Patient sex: M
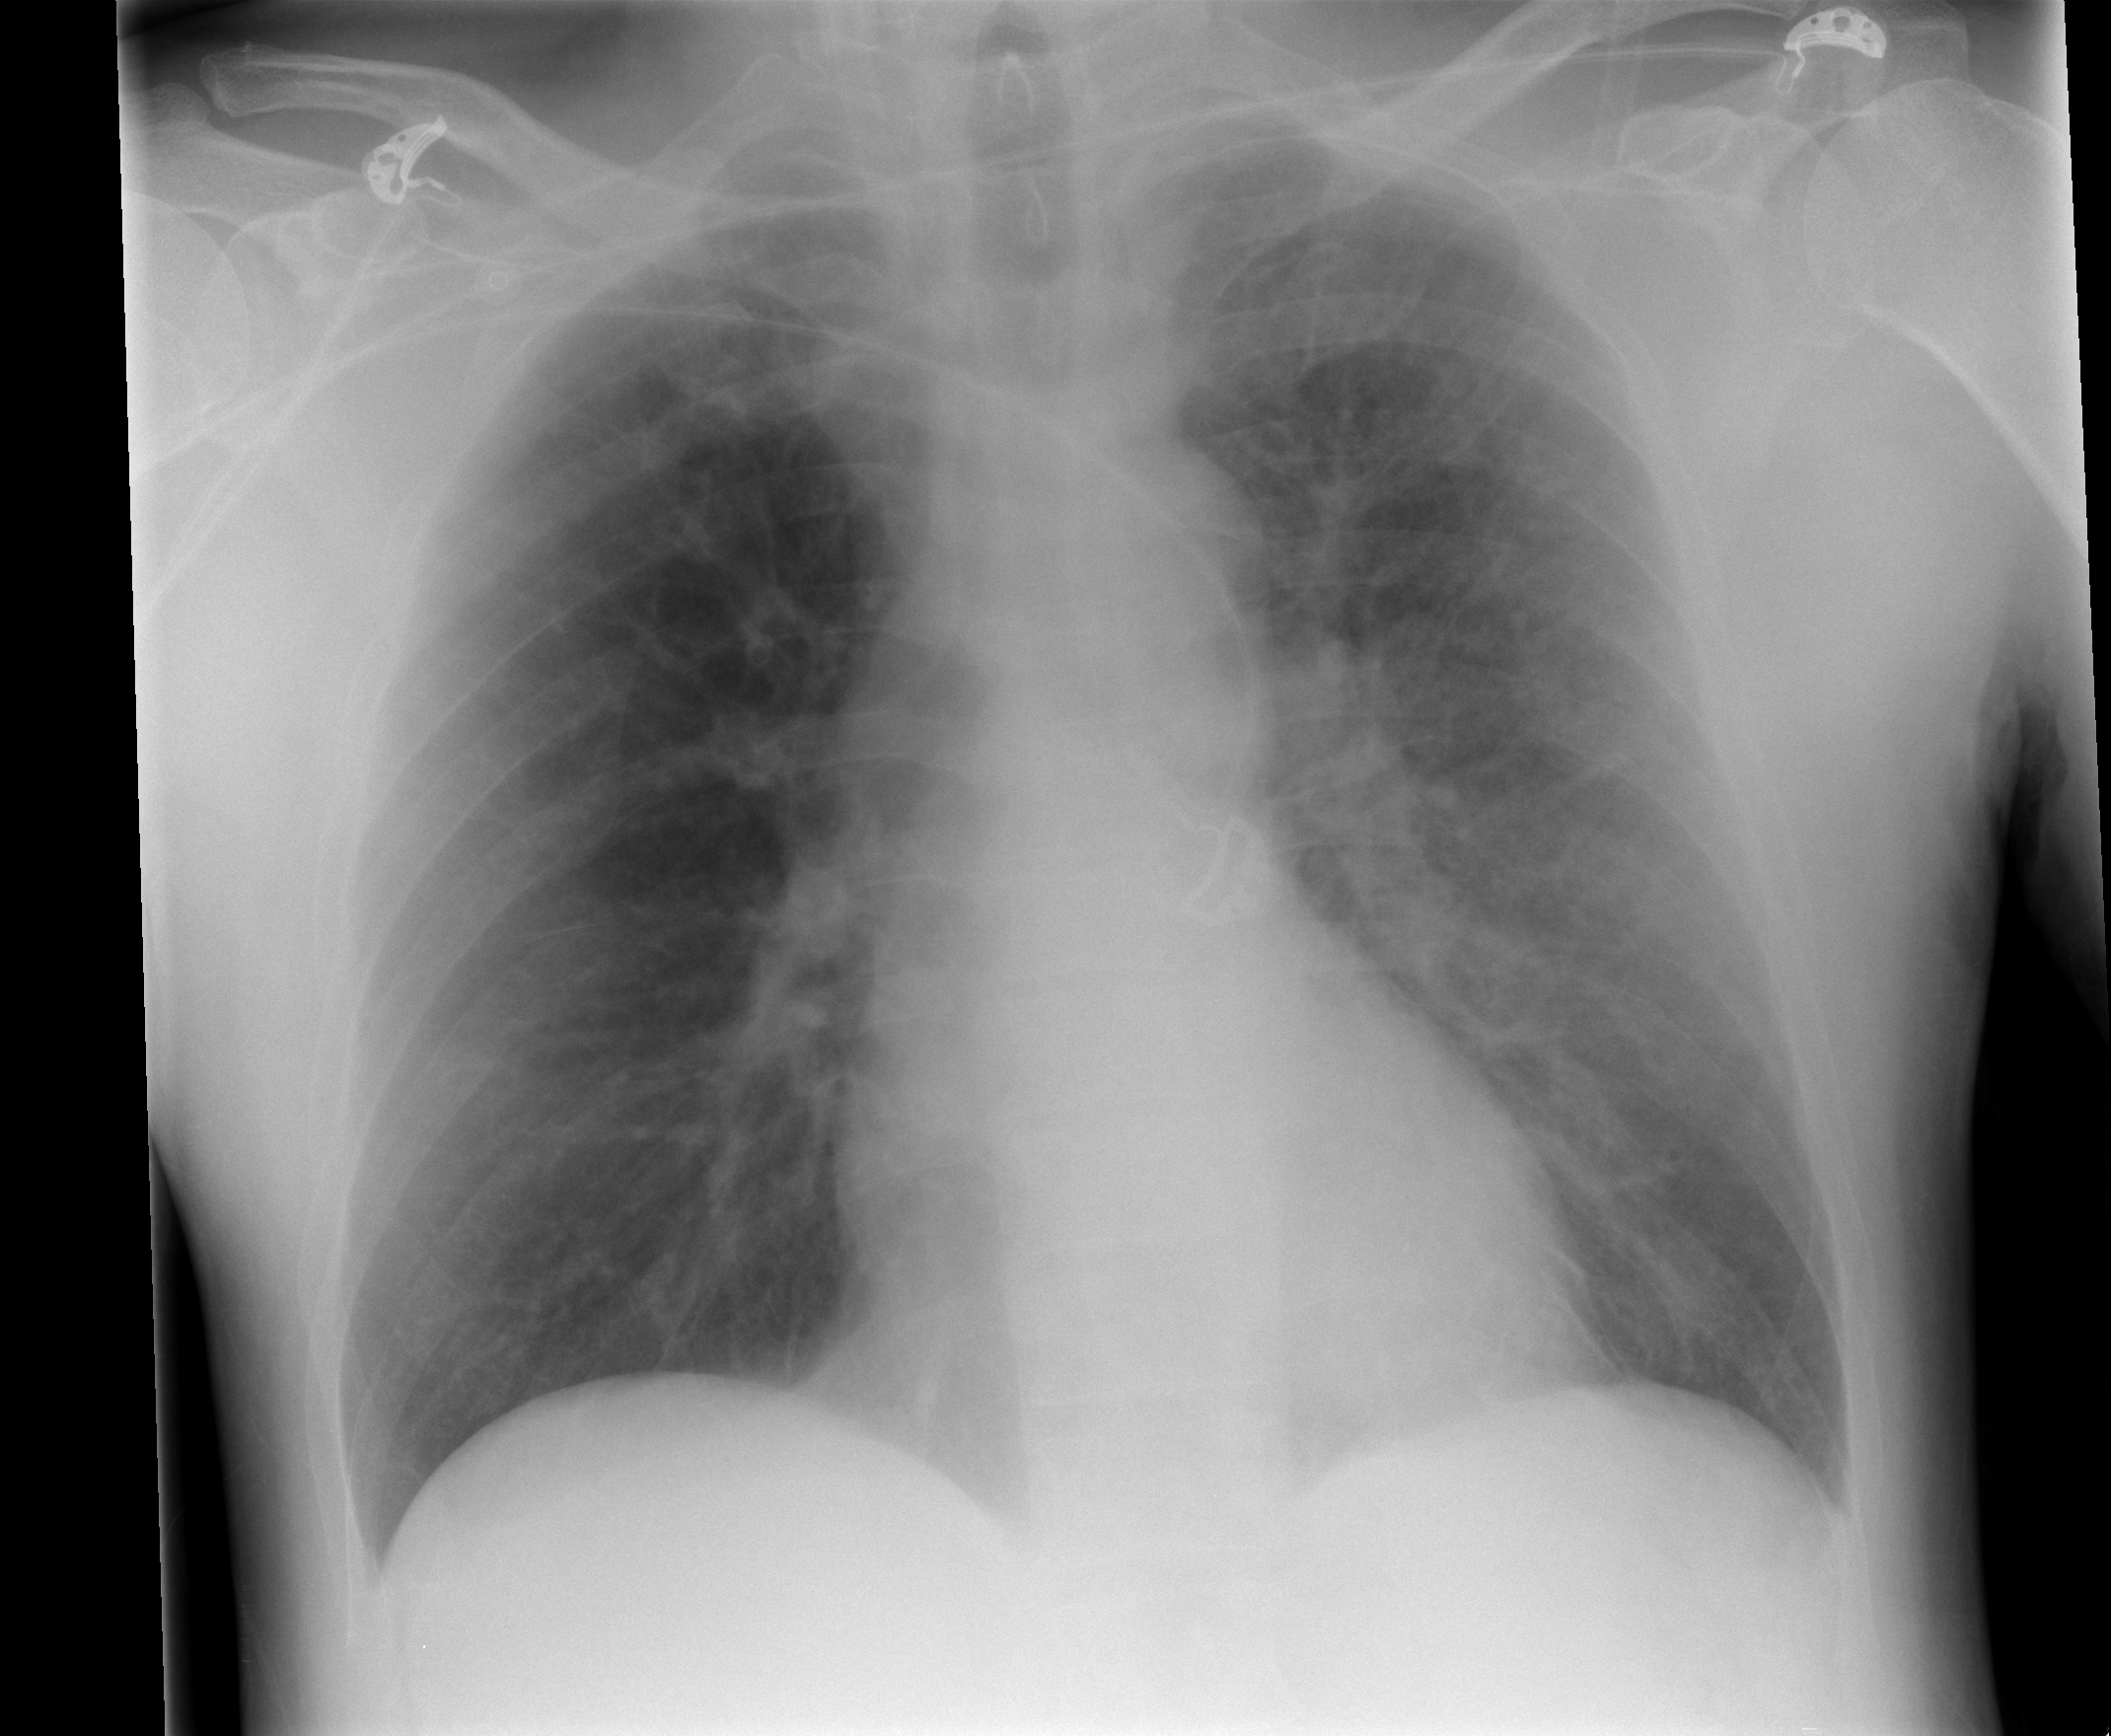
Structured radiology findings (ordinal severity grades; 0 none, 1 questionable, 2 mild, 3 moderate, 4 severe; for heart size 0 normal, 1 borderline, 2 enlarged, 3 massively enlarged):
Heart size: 0
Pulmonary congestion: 0
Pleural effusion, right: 0
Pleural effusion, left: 0
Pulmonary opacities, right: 0
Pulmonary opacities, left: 2
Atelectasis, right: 0
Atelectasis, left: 0